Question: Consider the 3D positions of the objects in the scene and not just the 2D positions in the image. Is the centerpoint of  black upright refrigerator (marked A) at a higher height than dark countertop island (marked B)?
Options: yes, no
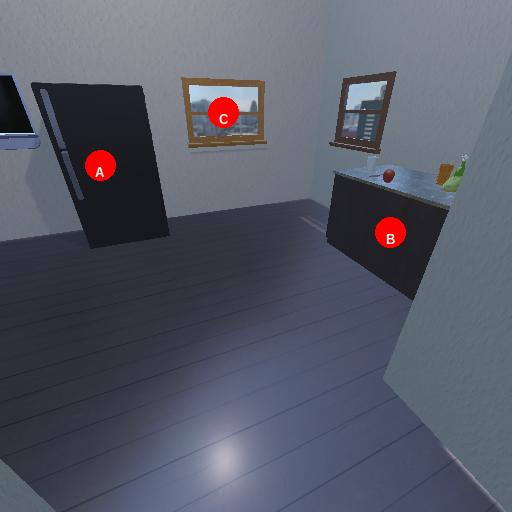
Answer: yes